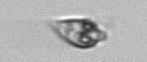
Label: Oxytoxum